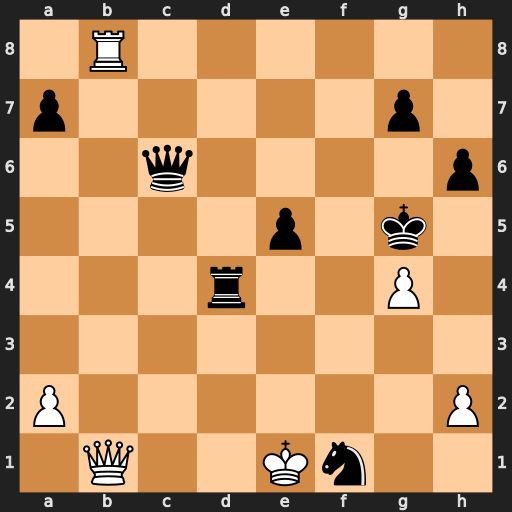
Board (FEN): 1R6/p5p1/2q4p/4p1k1/3r2P1/8/P6P/1Q2Kn2
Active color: w
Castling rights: -
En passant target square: -
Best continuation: Qf5+ Kh4 Qh5#